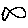
Label: fish